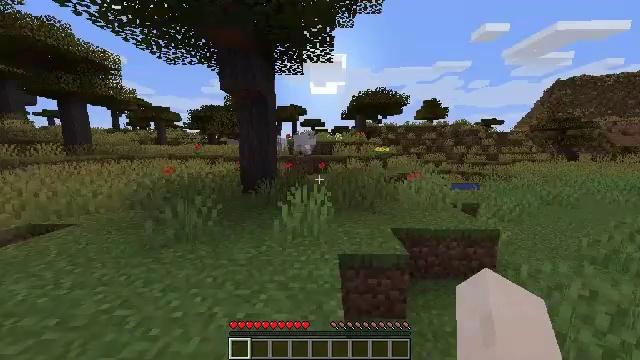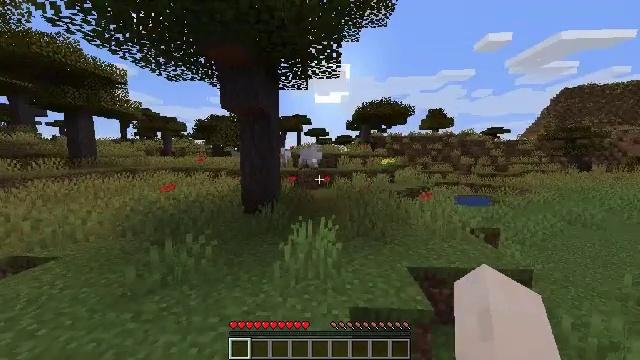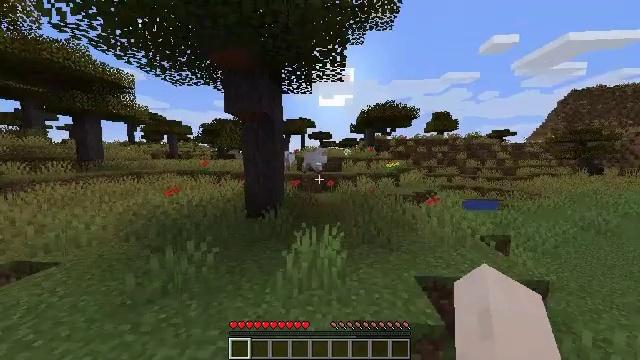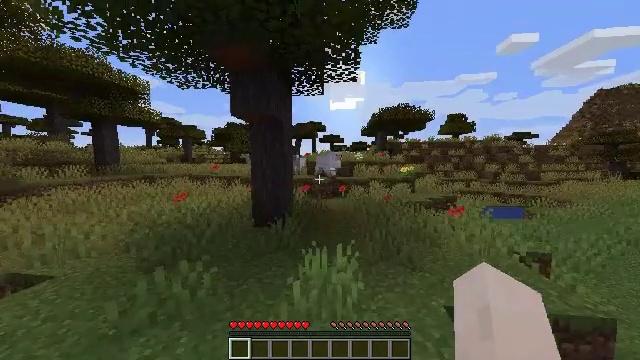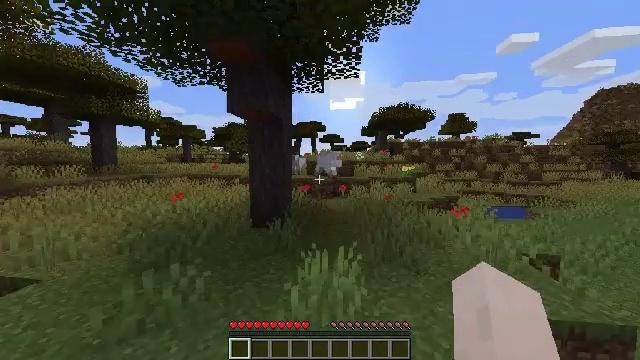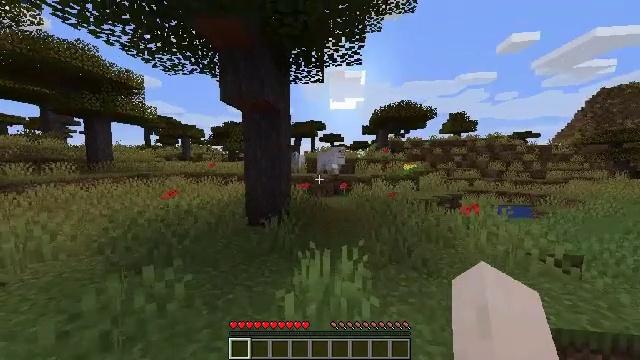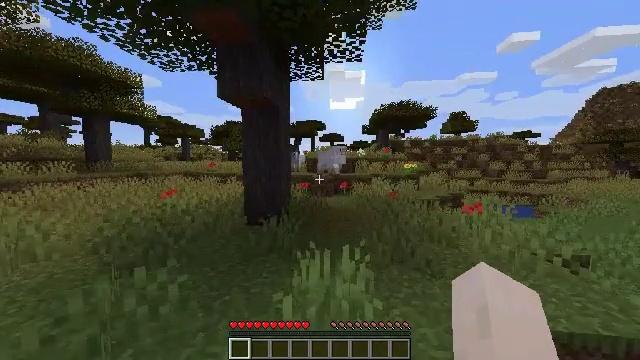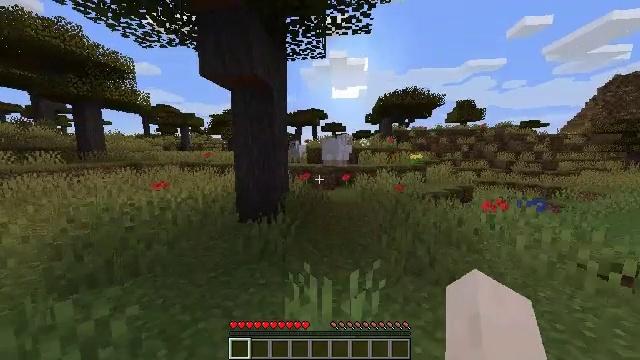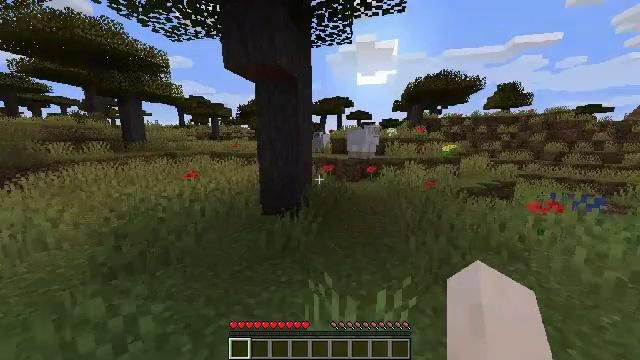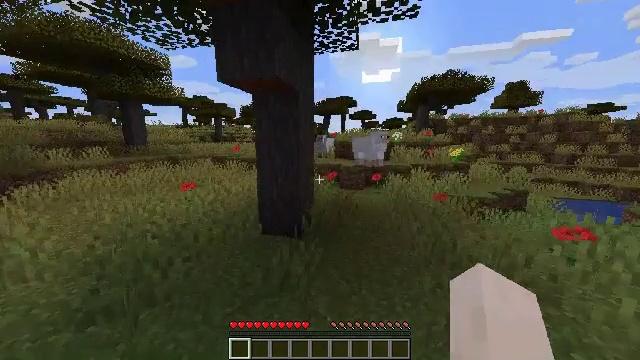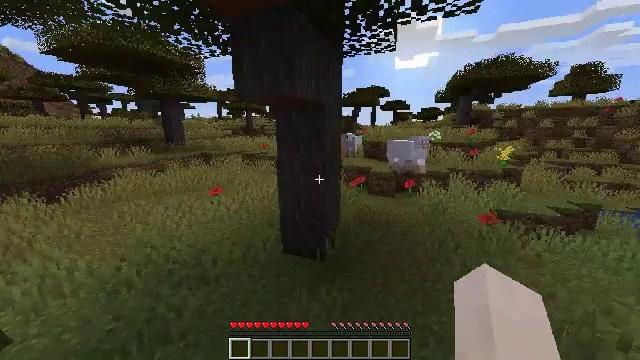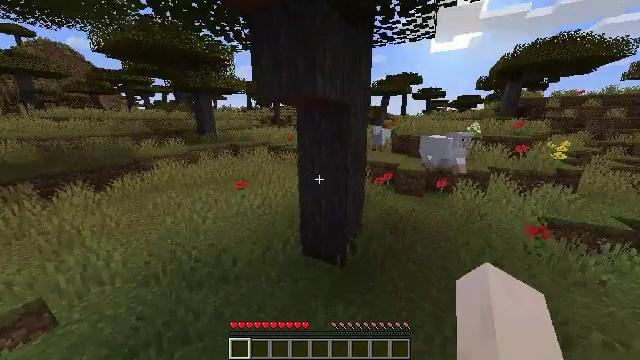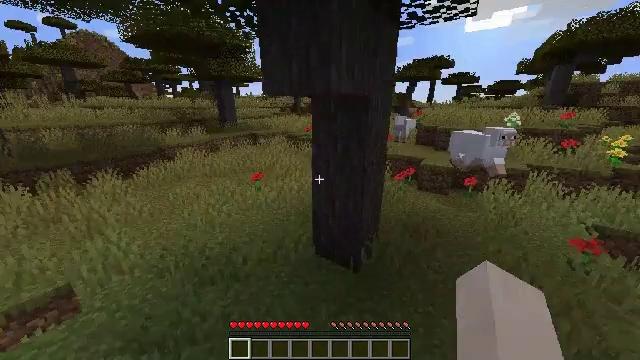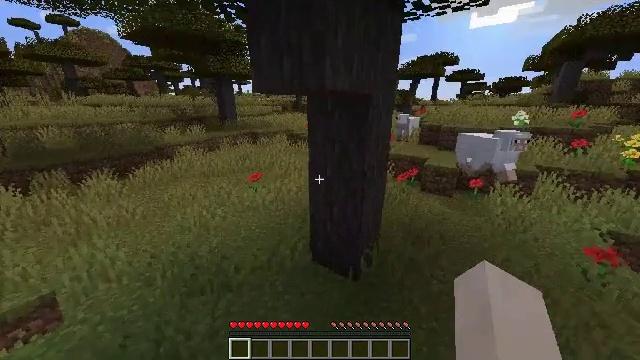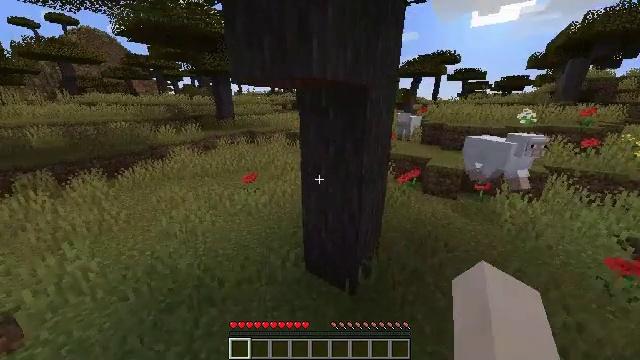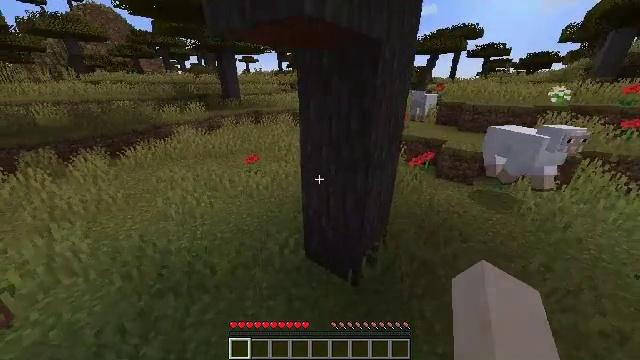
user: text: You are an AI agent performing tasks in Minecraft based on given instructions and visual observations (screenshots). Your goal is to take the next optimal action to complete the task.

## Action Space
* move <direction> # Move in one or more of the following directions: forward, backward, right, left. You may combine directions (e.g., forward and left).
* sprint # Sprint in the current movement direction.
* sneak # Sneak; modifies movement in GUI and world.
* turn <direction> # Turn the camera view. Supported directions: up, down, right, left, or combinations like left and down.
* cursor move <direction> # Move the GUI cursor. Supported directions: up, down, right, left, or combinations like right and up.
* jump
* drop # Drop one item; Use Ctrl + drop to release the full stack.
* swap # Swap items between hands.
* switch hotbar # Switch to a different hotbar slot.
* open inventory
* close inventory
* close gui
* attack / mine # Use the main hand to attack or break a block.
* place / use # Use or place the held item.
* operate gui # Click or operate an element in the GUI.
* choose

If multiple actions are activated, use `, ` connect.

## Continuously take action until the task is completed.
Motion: motion action
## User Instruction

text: Gather the acacia log for building.
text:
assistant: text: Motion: move forward, sprint, turn left and up, jump
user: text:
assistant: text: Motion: move forward, sprint, turn left, jump
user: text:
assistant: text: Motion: move forward, sprint, turn left, jump
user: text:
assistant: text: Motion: move forward, sprint, jump
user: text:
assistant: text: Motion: move forward, sprint, jump
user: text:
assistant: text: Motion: move forward, sprint, jump
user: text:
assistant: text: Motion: move forward, sprint, turn down, jump
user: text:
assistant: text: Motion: move forward, sprint, turn left and down, jump
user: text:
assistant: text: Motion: move forward, sprint, jump
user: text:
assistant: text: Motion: move forward, sprint, turn left and down, jump
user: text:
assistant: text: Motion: move forward, sprint, turn left and down, jump
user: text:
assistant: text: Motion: move forward, sprint, turn left and down, jump
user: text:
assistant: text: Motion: move forward, sprint, jump
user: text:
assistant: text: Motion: move forward, sprint, jump
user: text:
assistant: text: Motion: move forward, sprint, turn left and down
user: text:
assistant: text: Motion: move forward, turn down
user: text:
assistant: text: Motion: move forward, turn down
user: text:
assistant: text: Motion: move forward, turn right and down
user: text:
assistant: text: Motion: move right, turn down
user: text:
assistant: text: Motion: move right, turn left and down
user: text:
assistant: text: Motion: attack / mine
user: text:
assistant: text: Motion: turn left and up, attack / mine
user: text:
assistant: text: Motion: turn left and up, attack / mine
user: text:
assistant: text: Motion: turn left, attack / mine
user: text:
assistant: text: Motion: turn left and down, attack / mine
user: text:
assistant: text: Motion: attack / mine
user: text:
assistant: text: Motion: attack / mine
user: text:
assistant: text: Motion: attack / mine
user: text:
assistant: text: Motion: attack / mine
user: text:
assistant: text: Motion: attack / mine